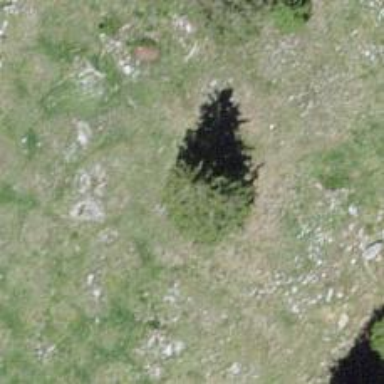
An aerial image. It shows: Needle-leaved tree in natural setting.